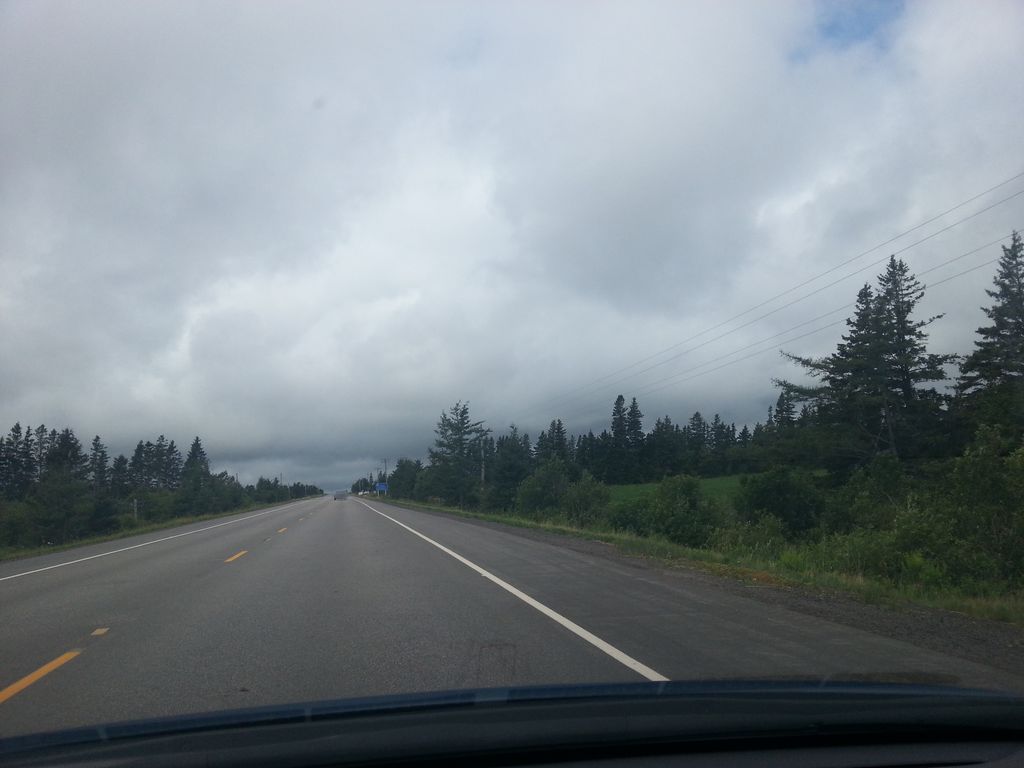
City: charlottetown